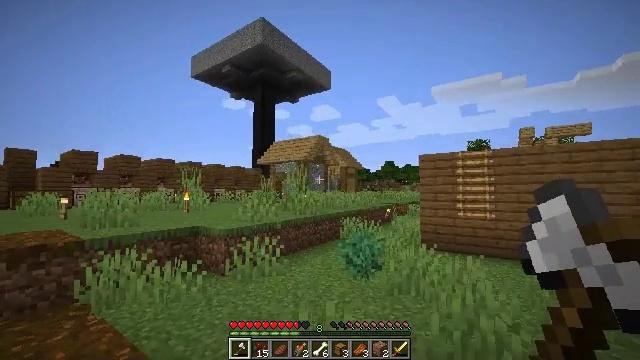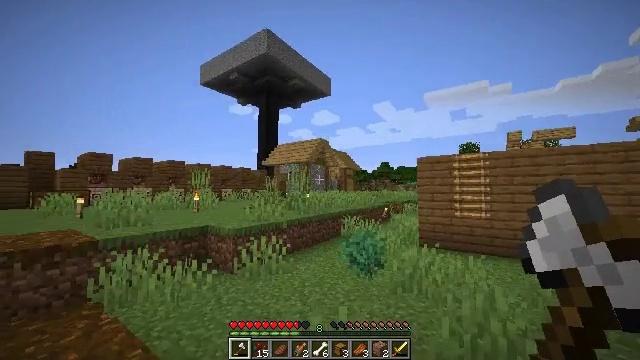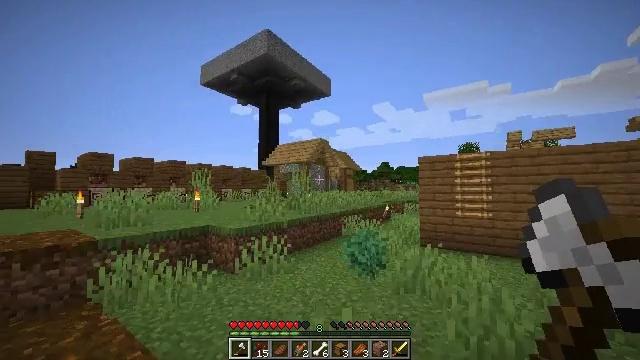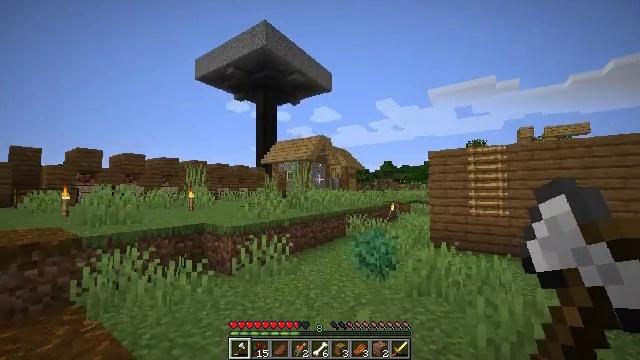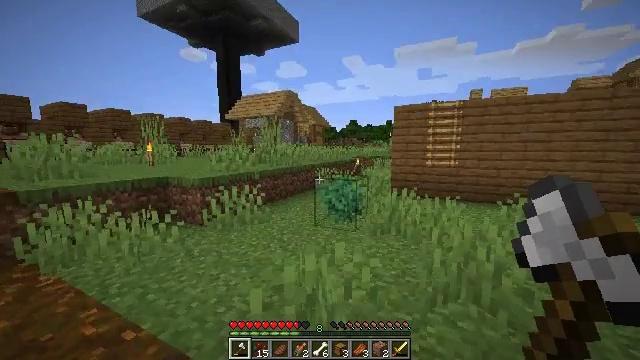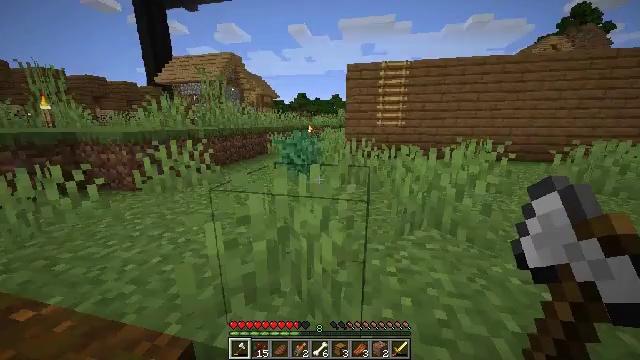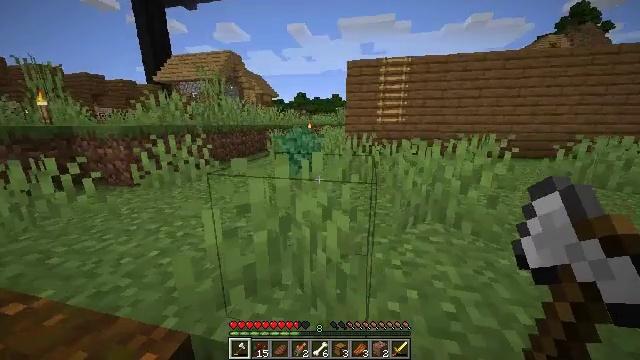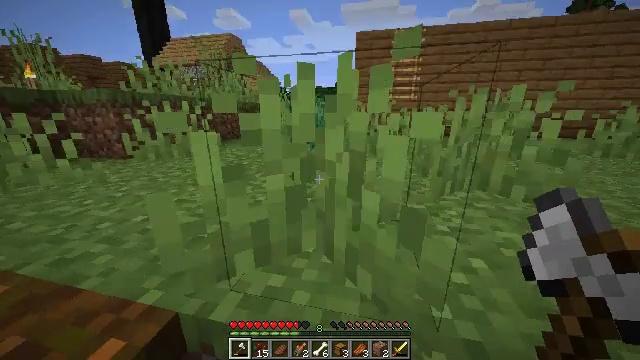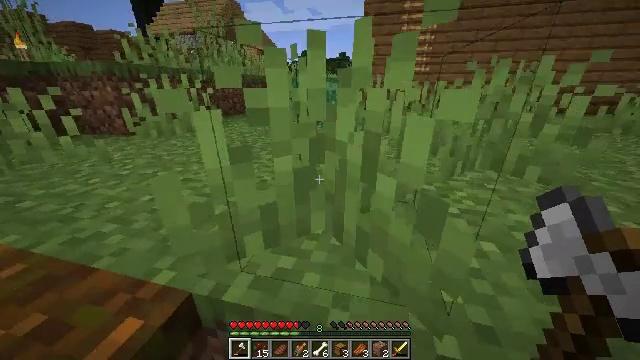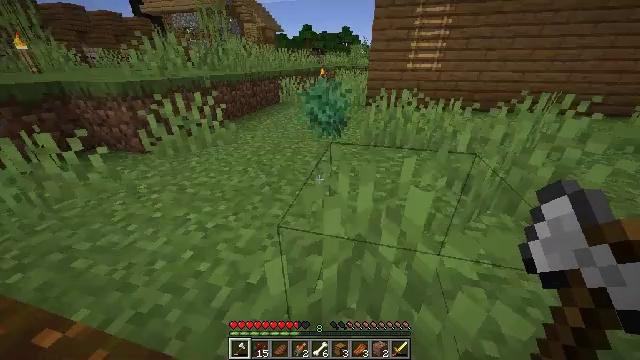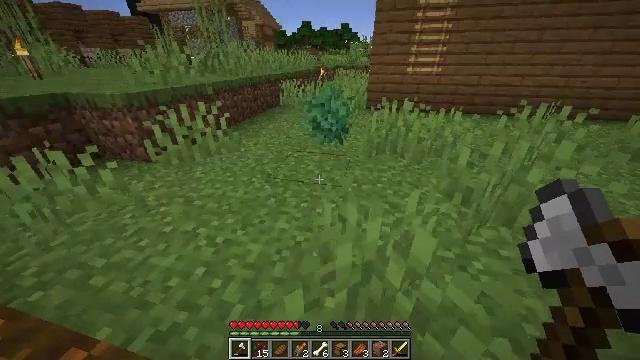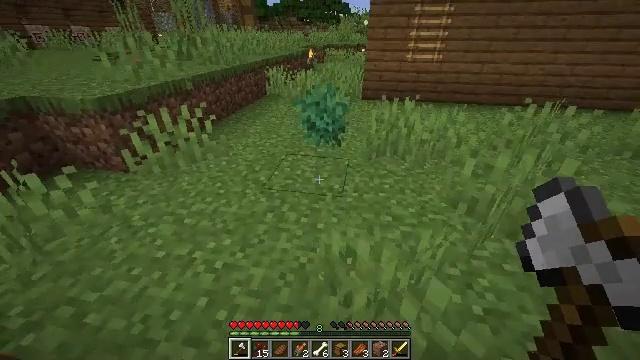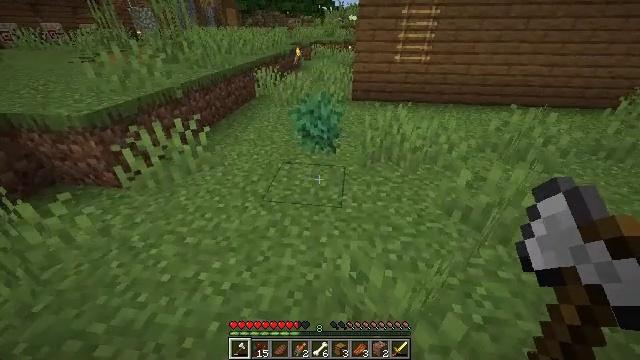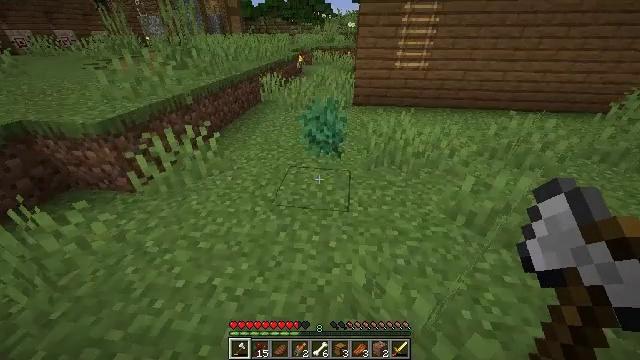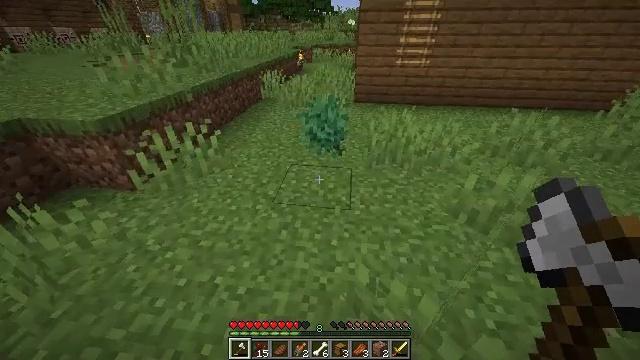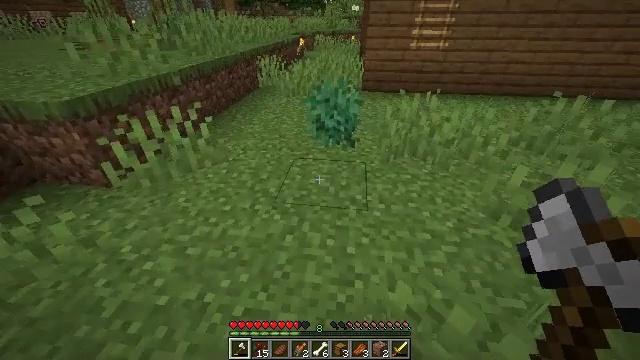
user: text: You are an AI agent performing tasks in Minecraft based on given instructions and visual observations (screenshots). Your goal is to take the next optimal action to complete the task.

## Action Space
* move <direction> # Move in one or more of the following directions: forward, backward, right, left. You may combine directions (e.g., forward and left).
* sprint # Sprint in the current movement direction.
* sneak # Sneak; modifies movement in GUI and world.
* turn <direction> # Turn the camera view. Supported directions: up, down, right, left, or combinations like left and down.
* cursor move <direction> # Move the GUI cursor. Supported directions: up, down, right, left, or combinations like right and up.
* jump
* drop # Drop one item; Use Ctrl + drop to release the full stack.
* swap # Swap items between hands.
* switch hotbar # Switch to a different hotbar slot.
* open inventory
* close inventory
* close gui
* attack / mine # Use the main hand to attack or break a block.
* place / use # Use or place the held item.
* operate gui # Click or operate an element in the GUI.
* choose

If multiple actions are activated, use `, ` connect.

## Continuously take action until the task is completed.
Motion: motion action
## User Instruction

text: Harvest sweet berries by mining the bush.
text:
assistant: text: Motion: move forward, sprint, jump
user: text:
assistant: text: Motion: move forward, sprint, jump
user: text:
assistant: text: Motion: move forward, sprint, jump
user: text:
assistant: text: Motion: move forward, sprint, turn right and down, jump
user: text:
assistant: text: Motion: move forward, sprint, turn right and down, jump
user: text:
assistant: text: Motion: move forward, sprint, jump
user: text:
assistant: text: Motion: move forward, sprint, turn down, jump
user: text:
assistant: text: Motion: move forward, sprint, turn down, jump
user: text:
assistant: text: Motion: move forward, sprint, turn down, jump
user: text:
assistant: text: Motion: move forward, sprint, jump
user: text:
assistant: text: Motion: move forward, sprint, turn right and down, jump
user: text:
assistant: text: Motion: move forward, sprint, turn right and down, jump
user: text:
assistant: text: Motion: move forward, sprint, jump
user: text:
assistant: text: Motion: move forward, sprint, jump
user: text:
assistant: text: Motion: move forward, sprint
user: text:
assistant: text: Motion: move forward, sprint
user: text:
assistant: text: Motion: move forward, sprint
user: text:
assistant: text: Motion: move forward, sprint, turn up
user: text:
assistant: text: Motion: move forward, sprint, turn right and up
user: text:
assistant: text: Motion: move forward, sprint
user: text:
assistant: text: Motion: move forward, sprint, turn right, attack / mine
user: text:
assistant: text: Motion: move forward, sprint, turn right, attack / mine
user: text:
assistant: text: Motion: move forward, sprint, attack / mine
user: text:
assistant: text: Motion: move forward
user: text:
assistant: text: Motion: move forward
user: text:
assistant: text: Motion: no_op